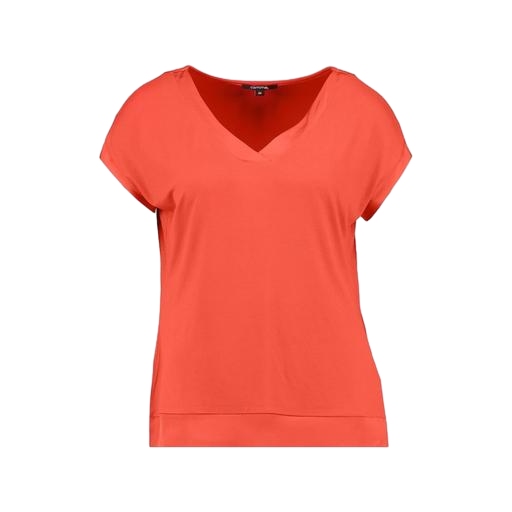
red plus size v-neck top only macy, red plus size printed t-shirt only macy, orange short-sleeve v-neck tee, white background